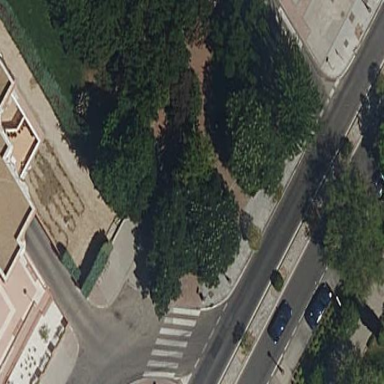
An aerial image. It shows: Garden with kerb barrier.